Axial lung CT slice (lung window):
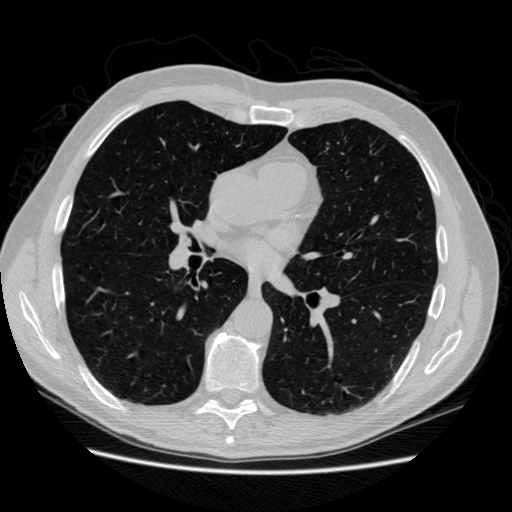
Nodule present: no